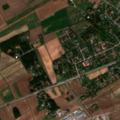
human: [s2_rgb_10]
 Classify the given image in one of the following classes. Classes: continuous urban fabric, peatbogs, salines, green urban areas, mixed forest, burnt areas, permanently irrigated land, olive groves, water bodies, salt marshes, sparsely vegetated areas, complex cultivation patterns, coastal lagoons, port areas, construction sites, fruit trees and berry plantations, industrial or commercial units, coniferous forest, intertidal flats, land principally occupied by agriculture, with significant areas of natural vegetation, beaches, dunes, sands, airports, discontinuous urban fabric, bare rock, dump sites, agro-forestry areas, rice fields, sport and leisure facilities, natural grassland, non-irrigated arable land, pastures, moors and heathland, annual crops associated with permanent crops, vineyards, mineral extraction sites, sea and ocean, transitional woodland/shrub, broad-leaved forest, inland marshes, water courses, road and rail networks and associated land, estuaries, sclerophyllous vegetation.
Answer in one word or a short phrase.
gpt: discontinuous urban fabric, non-irrigated arable land